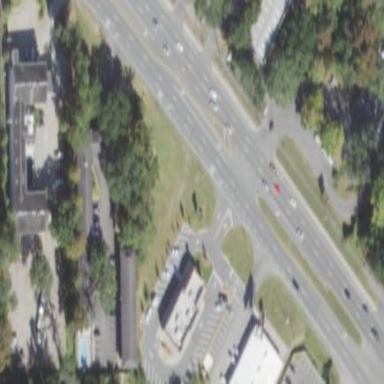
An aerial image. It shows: Fast food restaurant in commercial area.